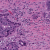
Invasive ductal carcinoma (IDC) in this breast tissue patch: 1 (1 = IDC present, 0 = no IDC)